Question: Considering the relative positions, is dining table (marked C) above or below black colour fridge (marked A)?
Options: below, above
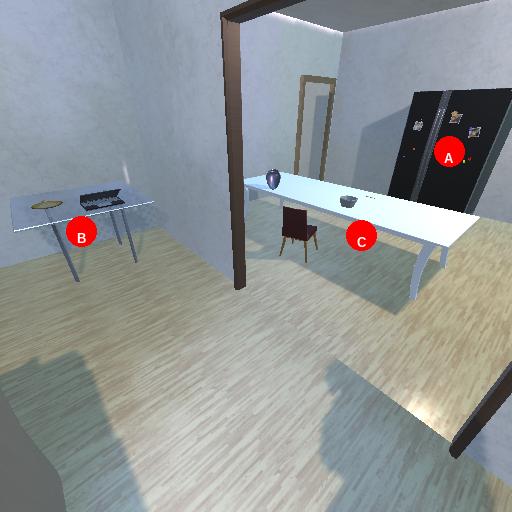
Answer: below